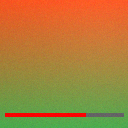
Screen state: on